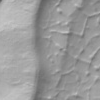
Atmospheric dust classification: not_dusty